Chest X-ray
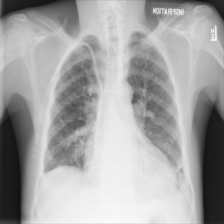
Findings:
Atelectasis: negative
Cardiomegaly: negative
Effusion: positive
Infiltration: negative
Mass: negative
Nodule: negative
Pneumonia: negative
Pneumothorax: negative
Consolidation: negative
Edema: negative
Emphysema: negative
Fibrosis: negative
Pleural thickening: negative
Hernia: negative